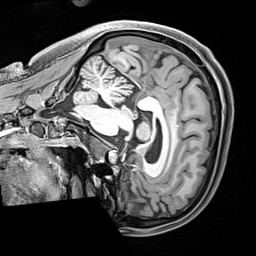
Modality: T1w
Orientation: sagittal
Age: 28
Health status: healthy
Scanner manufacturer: siemens
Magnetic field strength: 3 T
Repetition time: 2.4 s
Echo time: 0.00217 s